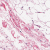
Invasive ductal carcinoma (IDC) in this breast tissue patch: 0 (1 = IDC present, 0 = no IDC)